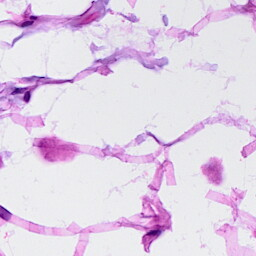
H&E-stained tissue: Breast